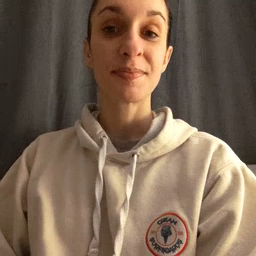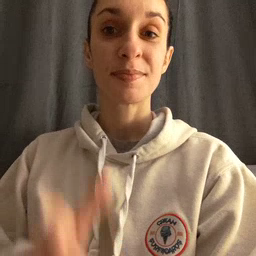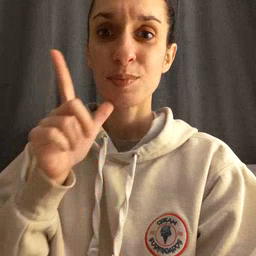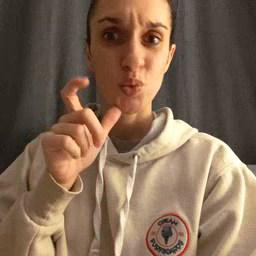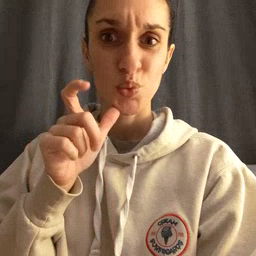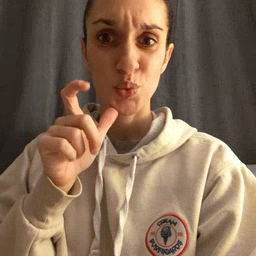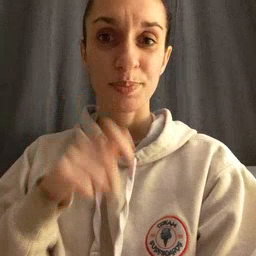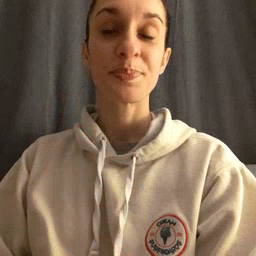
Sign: who